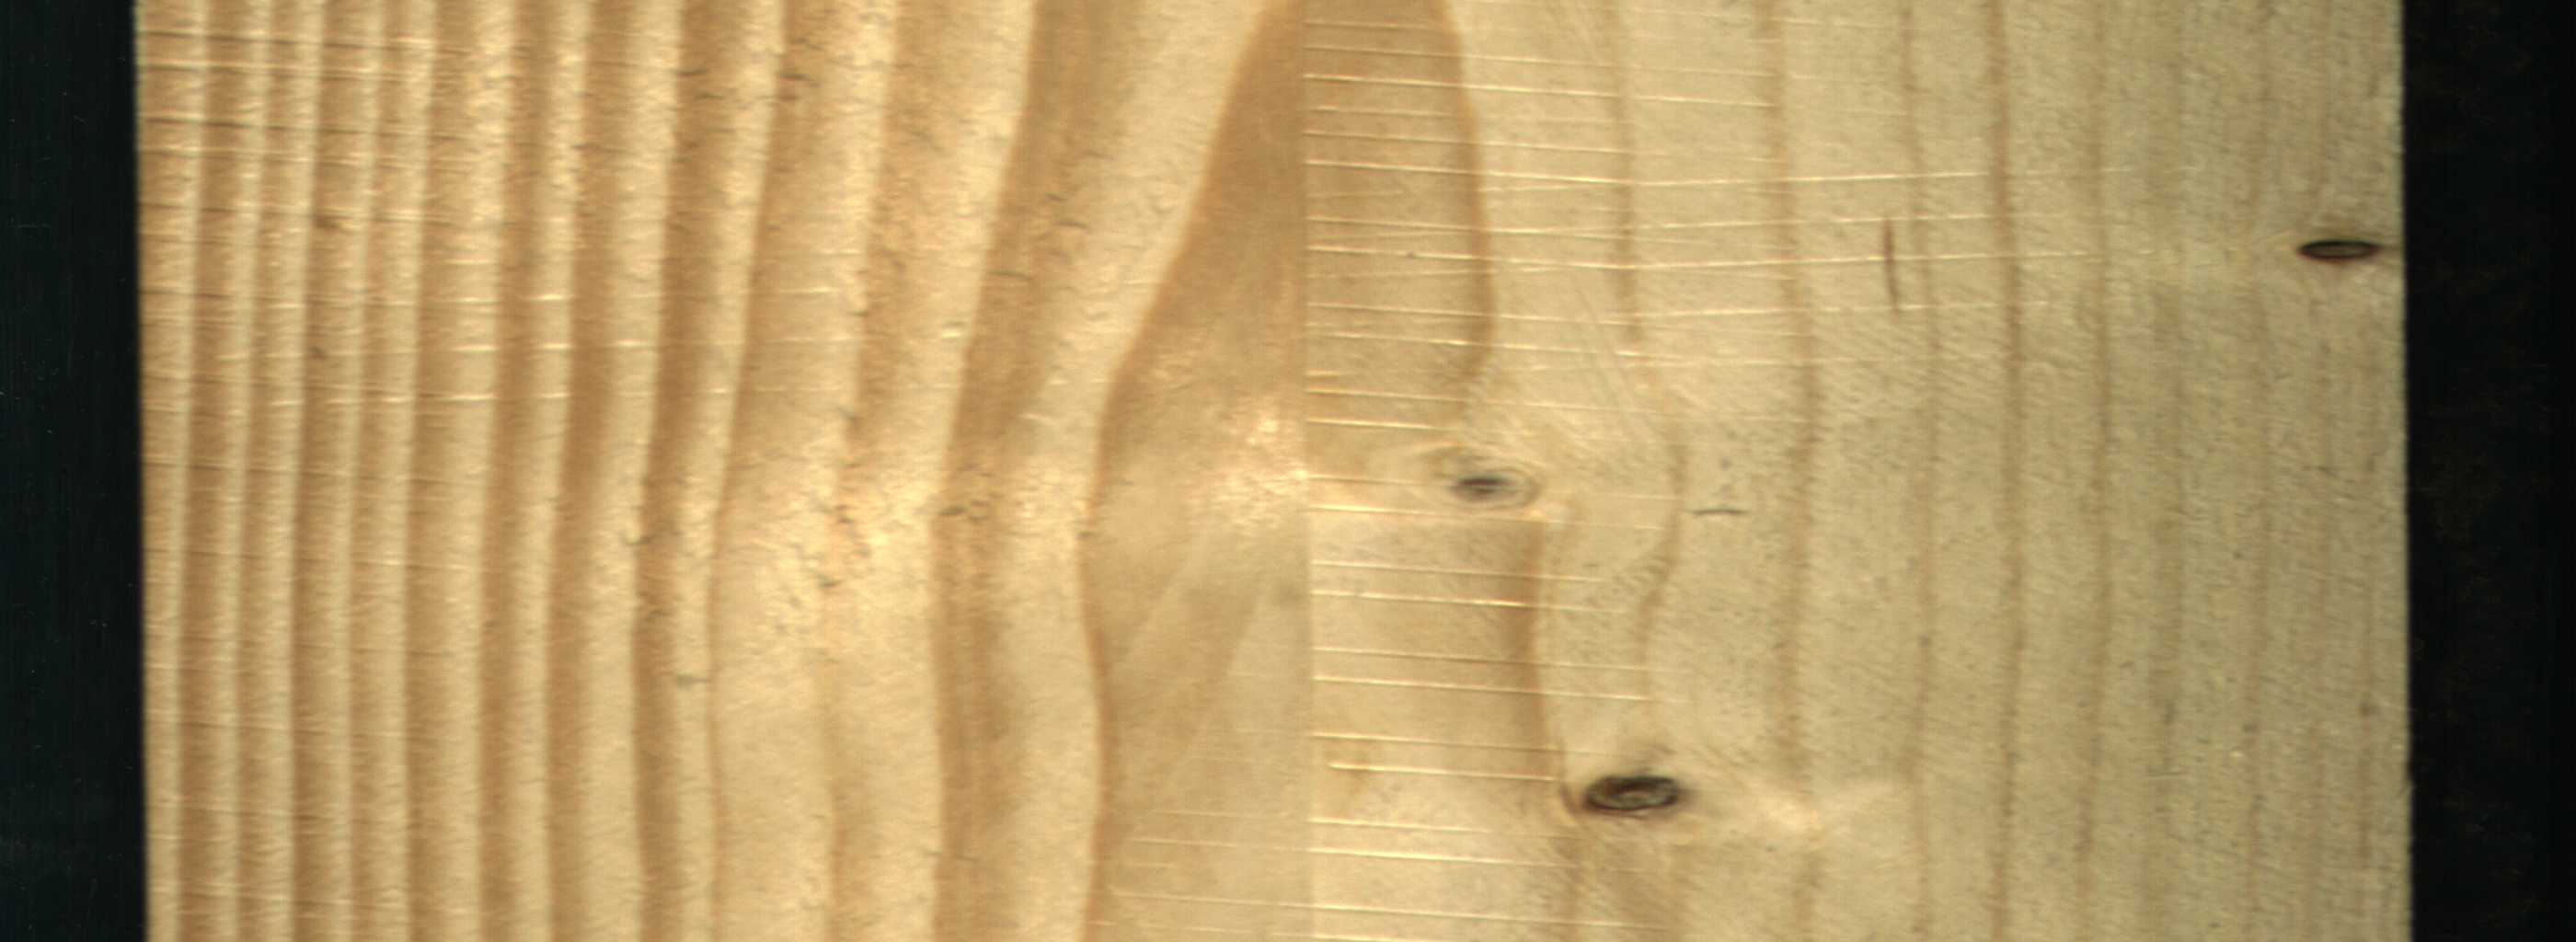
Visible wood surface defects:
Dead_Knot
Dead_Knot
Live_Knot
Live_Knot
Live_Knot